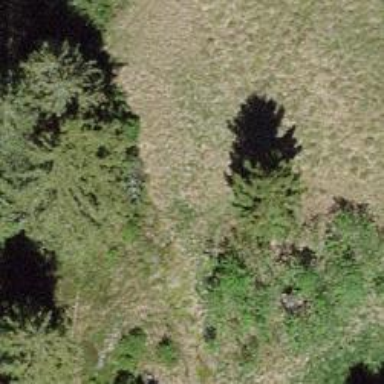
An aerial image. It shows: Beautiful woodland area.